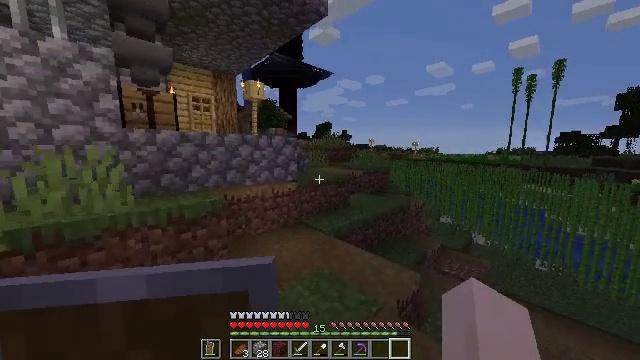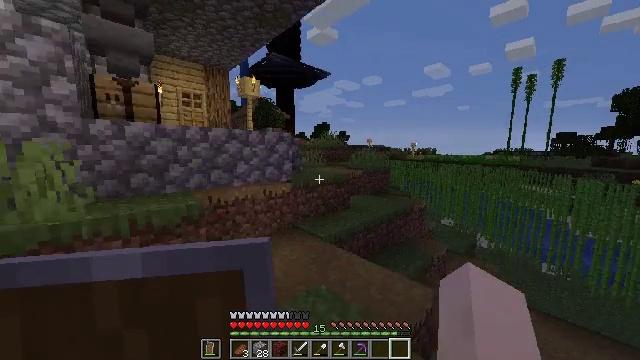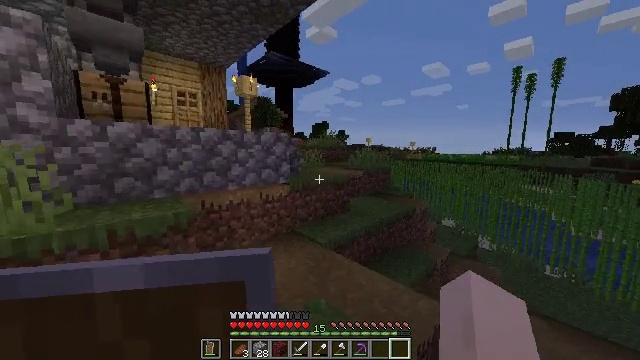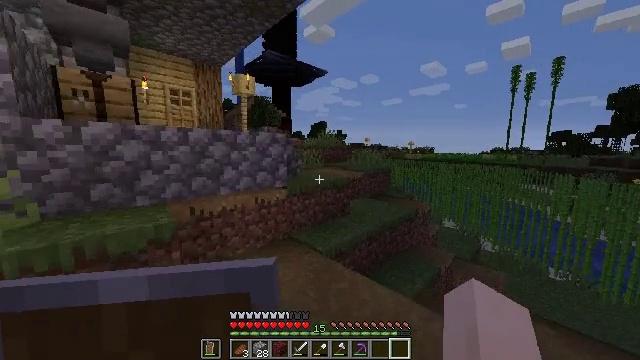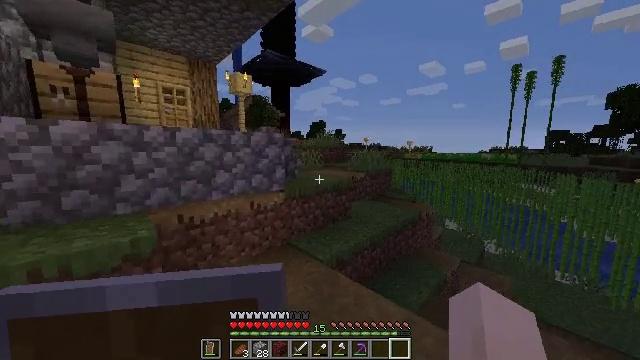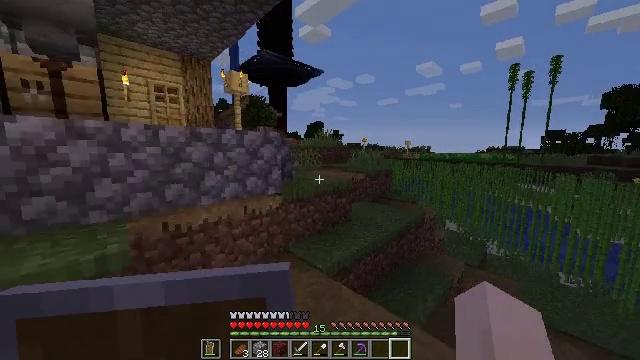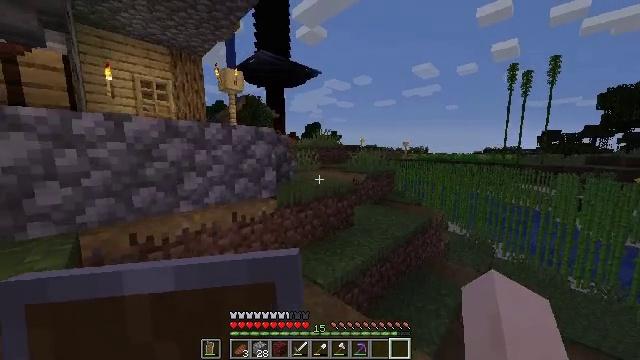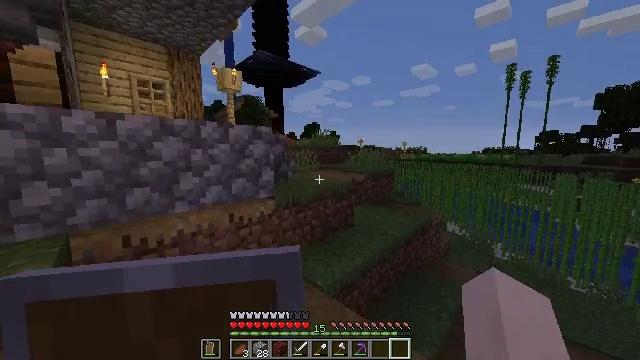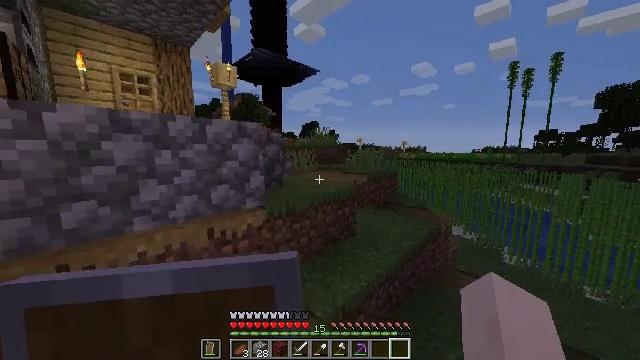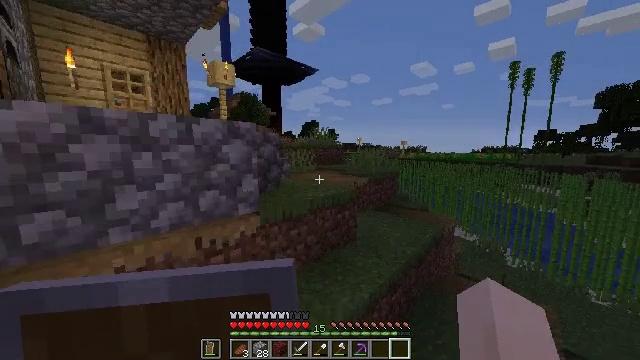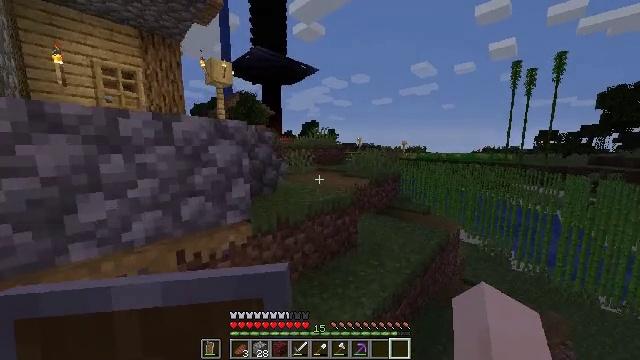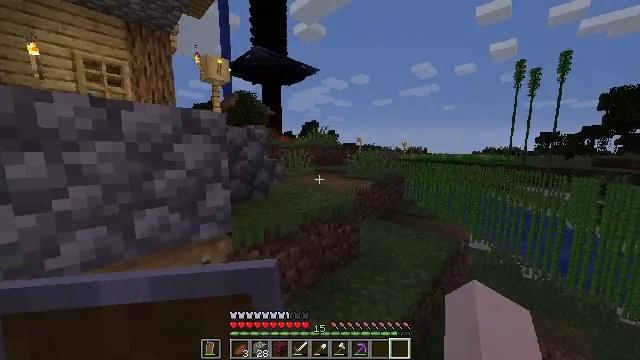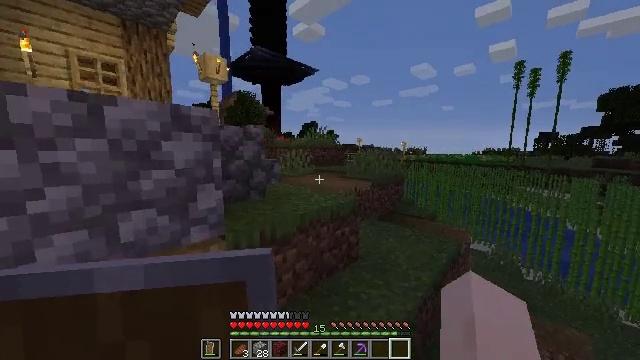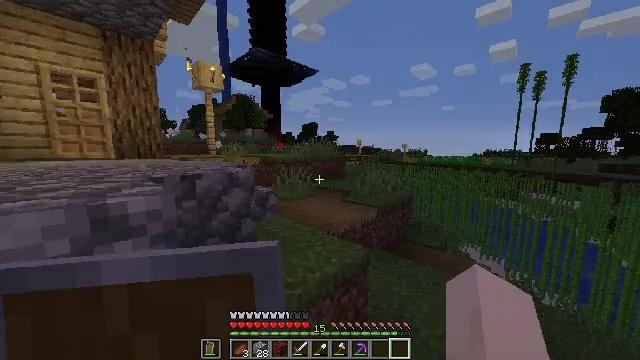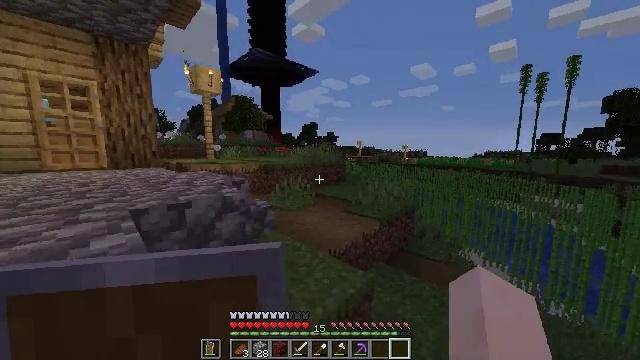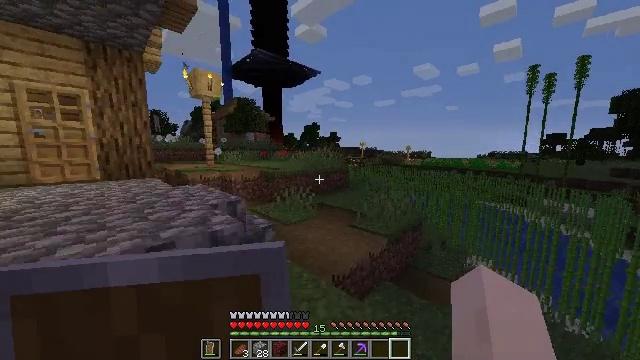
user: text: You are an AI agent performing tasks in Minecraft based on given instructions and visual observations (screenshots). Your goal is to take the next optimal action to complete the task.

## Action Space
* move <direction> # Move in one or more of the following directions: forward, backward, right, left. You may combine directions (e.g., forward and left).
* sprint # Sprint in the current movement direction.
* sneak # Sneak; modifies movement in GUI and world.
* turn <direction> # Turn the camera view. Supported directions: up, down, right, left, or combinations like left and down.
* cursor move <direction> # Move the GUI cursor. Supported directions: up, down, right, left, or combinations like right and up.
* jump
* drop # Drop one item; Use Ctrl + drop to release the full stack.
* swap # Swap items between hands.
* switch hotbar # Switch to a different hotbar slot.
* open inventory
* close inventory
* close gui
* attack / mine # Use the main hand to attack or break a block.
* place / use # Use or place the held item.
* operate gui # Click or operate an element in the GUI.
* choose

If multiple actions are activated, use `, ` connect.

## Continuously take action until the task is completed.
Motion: motion action
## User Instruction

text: Destroy the wheat to collect it.
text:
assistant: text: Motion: move forward
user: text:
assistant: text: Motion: move forward
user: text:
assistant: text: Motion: move forward
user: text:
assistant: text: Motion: move forward
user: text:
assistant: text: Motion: move forward
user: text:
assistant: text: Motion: move forward
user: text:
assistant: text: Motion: move forward
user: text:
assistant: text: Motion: move forward
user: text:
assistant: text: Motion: move forward
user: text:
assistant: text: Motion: move forward
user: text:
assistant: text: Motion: move forward
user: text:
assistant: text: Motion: move forward, jump
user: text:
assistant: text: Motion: move forward, jump
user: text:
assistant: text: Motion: move forward, jump
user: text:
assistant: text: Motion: move forward, jump
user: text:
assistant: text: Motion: move forward, jump
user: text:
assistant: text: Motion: move forward, jump
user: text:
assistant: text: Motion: move forward
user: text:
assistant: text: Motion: move forward, turn left
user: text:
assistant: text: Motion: move forward, turn left and down
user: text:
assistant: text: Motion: move forward, turn left and down
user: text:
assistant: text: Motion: move forward, turn left
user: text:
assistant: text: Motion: move forward, turn left, jump
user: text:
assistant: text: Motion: move forward, turn left and down, jump
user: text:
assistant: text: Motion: move forward, turn left, jump
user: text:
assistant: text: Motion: move forward, turn left, jump
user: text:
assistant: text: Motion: move forward, jump
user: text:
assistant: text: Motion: move forward
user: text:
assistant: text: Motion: move forward
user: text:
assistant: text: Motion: move forward